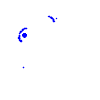
Particle: electron